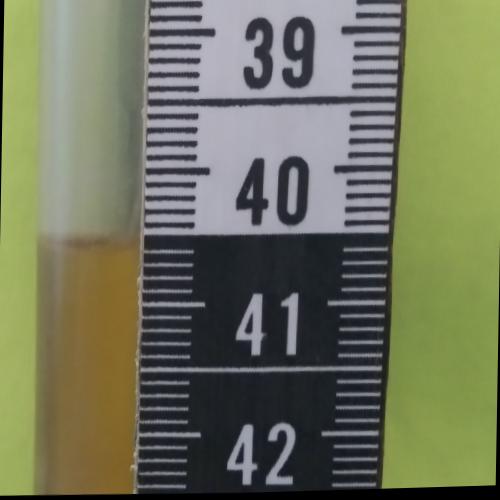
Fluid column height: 40.5 cm